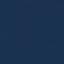
Land use / land cover class: SeaLake